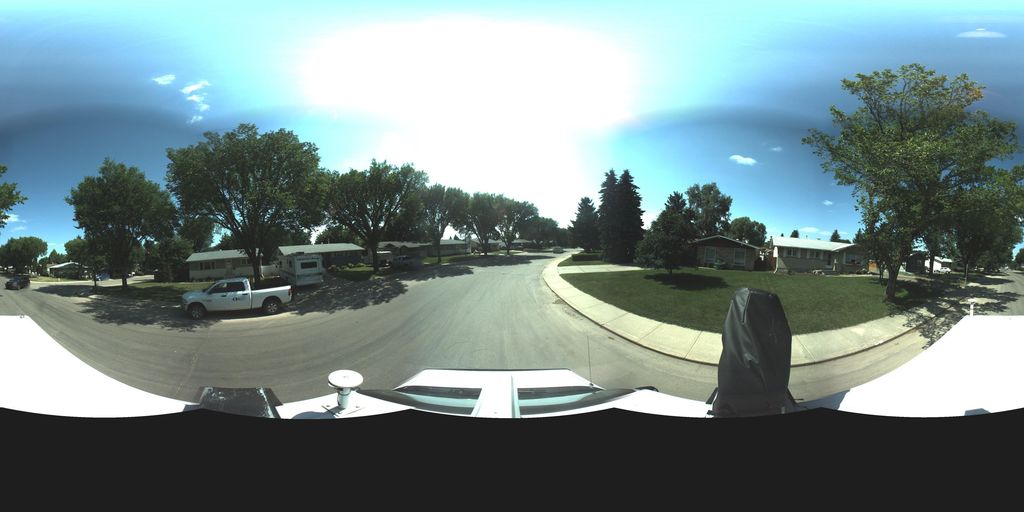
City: saskatoon